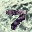
Label: 7